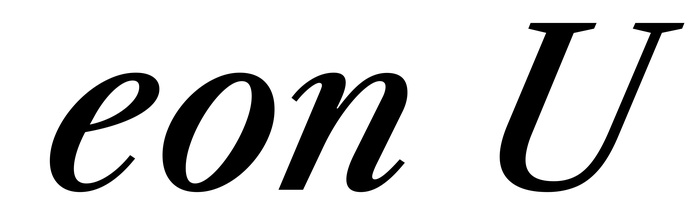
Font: LibreCaslonText-Italic_Medium_Italic